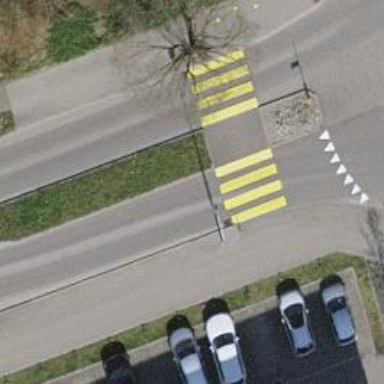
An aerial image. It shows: Zebra crossing on the road.